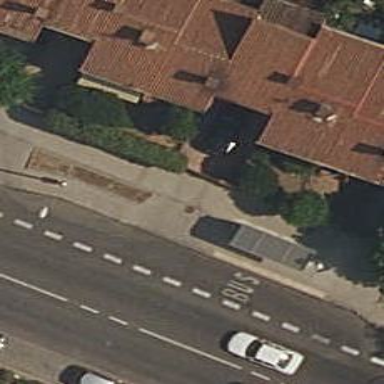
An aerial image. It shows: Bus stop with sheltered platform for public transport.